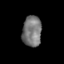
Tissue: skin
Cell type: Epithelial cells
Senescence score: 0.2833
Nuclear area (px): 573
Mean DAPI intensity: 120.091